Field crop: maize
Growth stage: 2
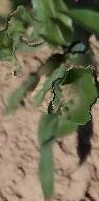
Species: maize